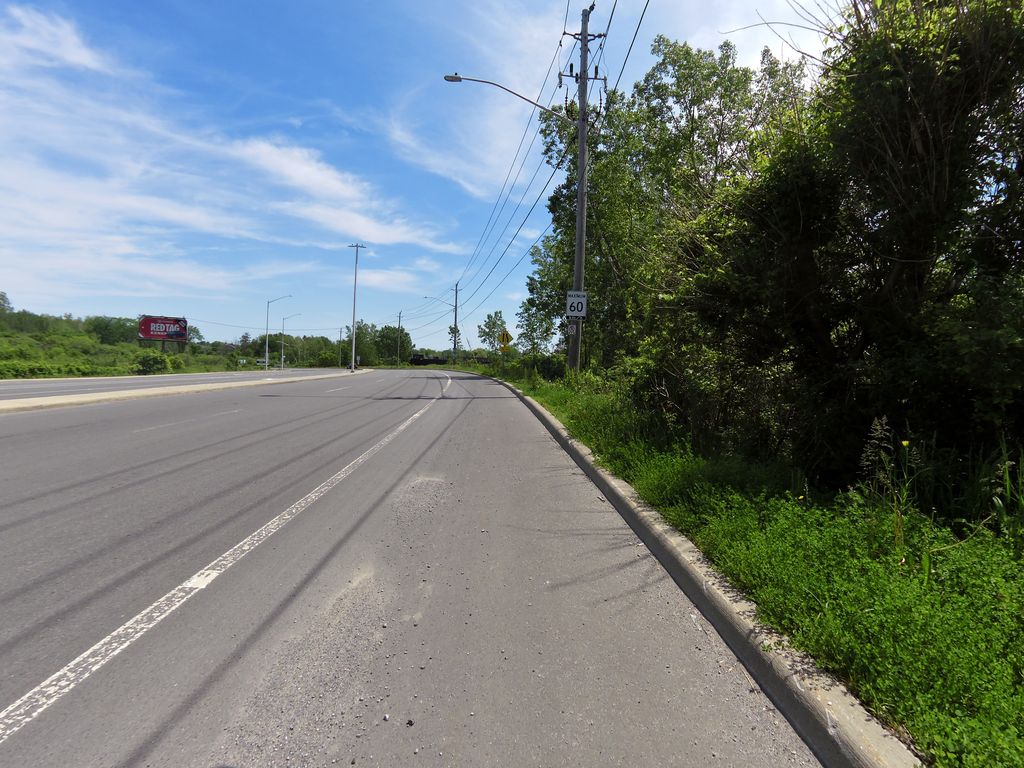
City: ottawa-gatineau